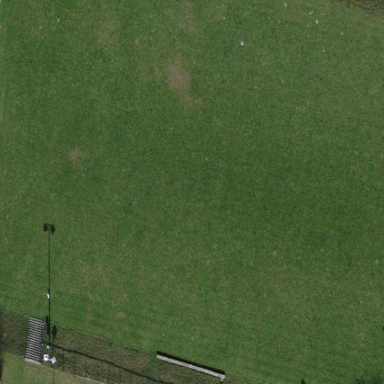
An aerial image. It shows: Soccer pitch with grass surface for leisure land.